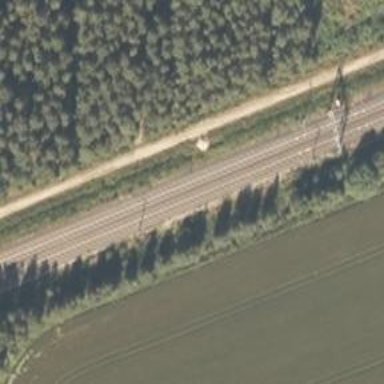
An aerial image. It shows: Railway signal with catenary mast.